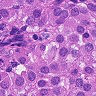
Metastatic tissue present: yes